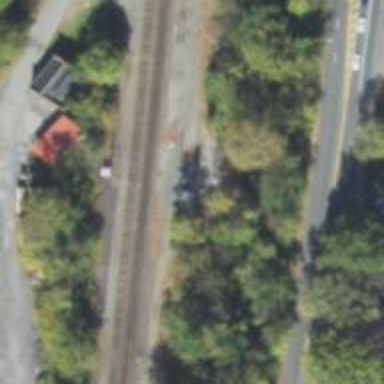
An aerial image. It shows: Signal box along the railway.